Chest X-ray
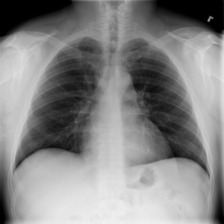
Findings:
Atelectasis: negative
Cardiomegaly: negative
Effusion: negative
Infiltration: negative
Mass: negative
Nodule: negative
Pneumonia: negative
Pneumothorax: negative
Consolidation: negative
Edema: negative
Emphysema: negative
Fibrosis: negative
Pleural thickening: negative
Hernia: negative